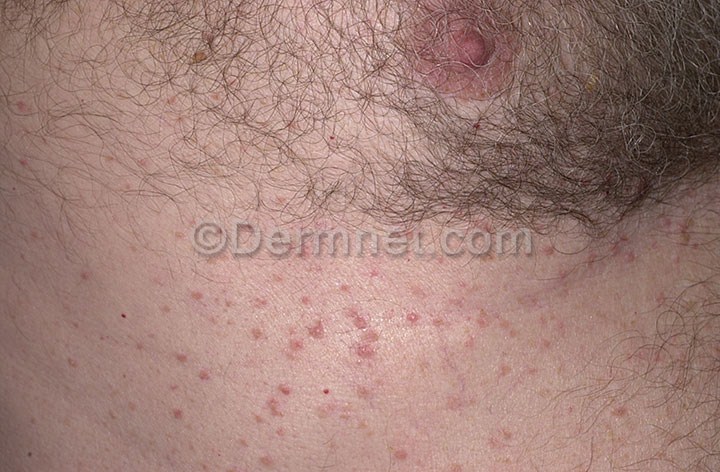
Disease: Bullous Disease Photos